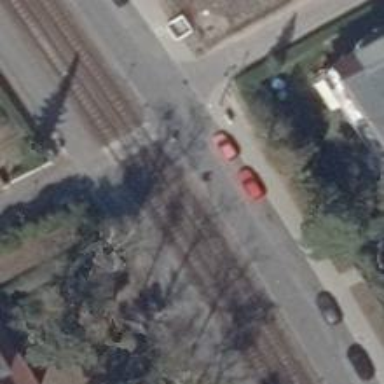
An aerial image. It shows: Tram level crossing on the railway.